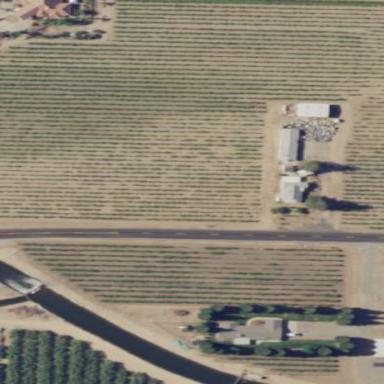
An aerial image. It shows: Vineyard where grapes are grown.